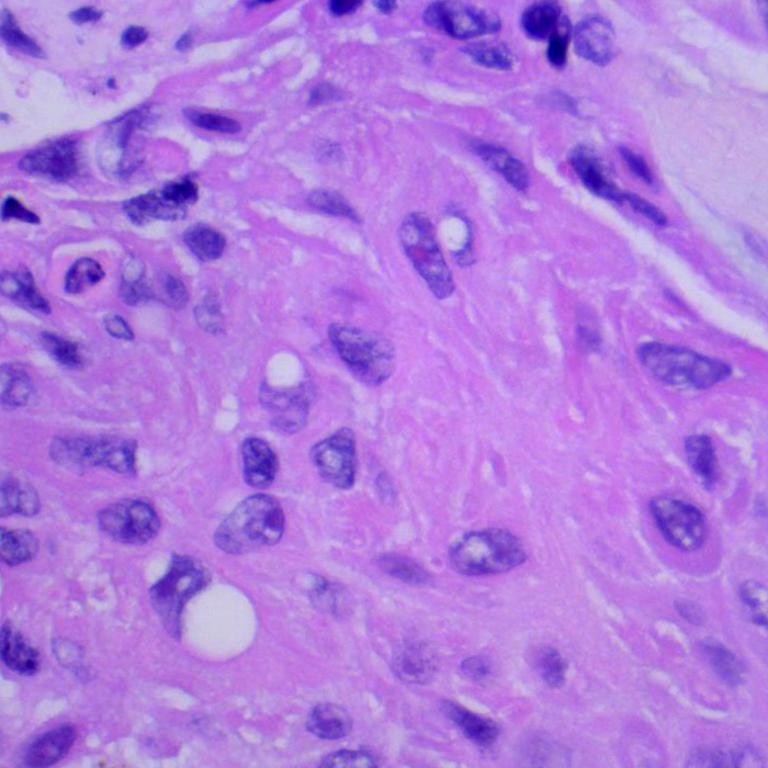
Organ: lung
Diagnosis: squamous carcinomas